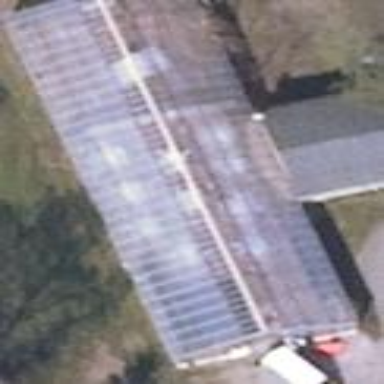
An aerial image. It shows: Gabled building with glass roof which is transparent.